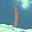
Label: 1